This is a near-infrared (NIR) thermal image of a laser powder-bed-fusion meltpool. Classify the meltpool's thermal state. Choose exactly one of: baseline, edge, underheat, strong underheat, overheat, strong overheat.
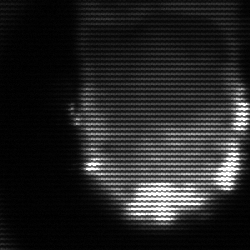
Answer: baseline